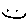
Label: smiley face